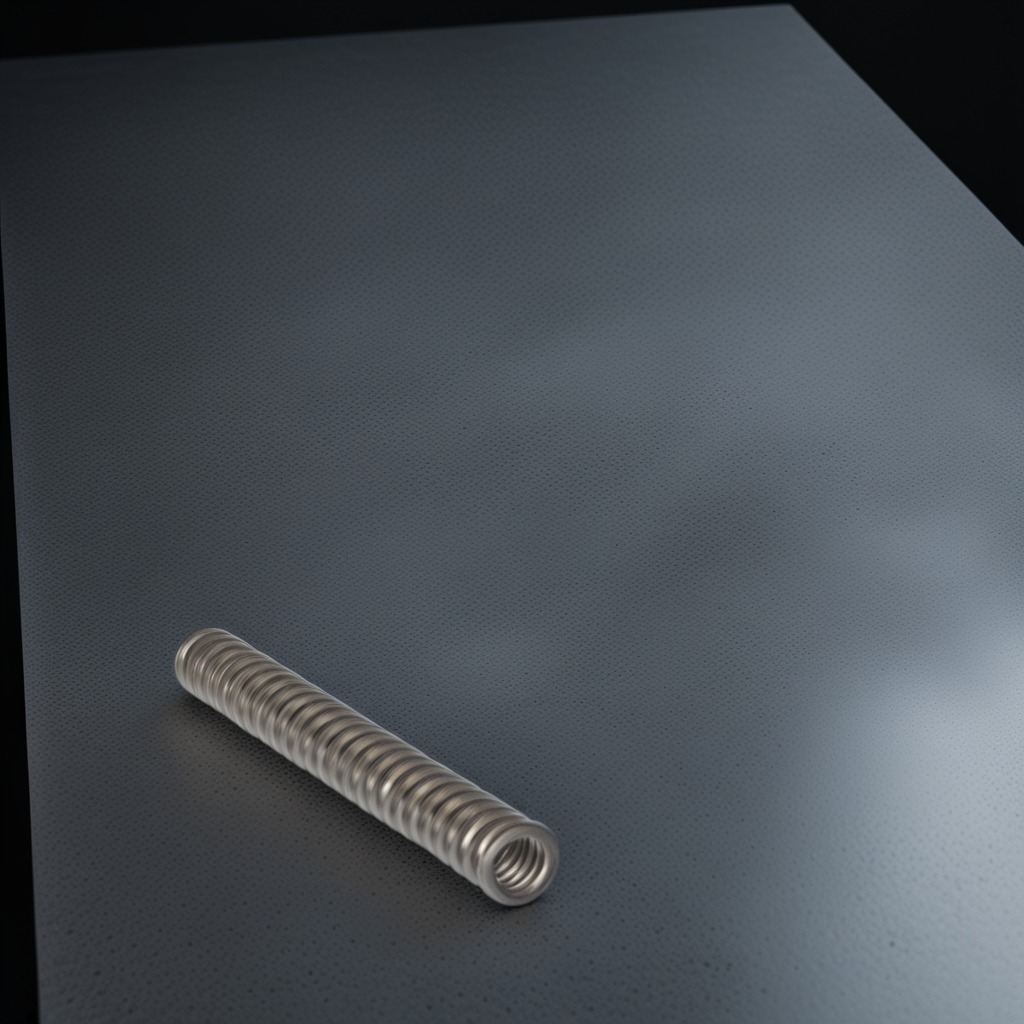
A coiled metal spring is lying on a clean granite table inside a workshop at night dim ambient light soft shadows worn but